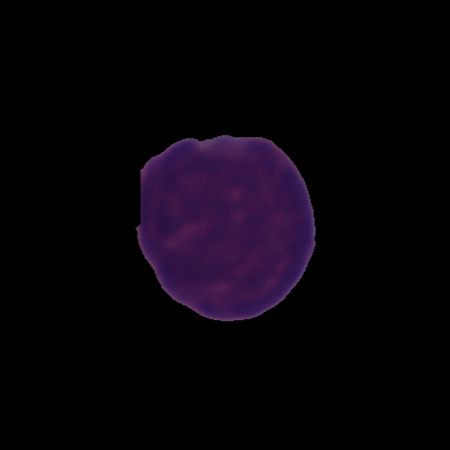
Label: cancer